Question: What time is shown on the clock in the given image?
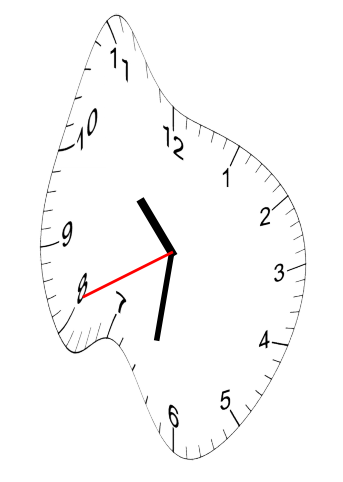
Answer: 10:31:41